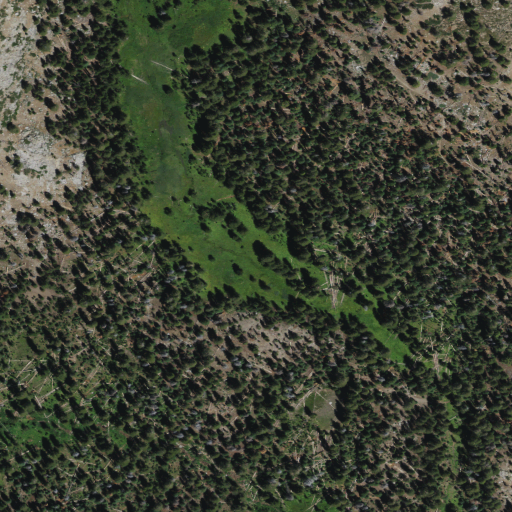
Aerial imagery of plain(s) in California named Bugg Meadow containing grassland, evergreen forest, shrub, and woody wetlands